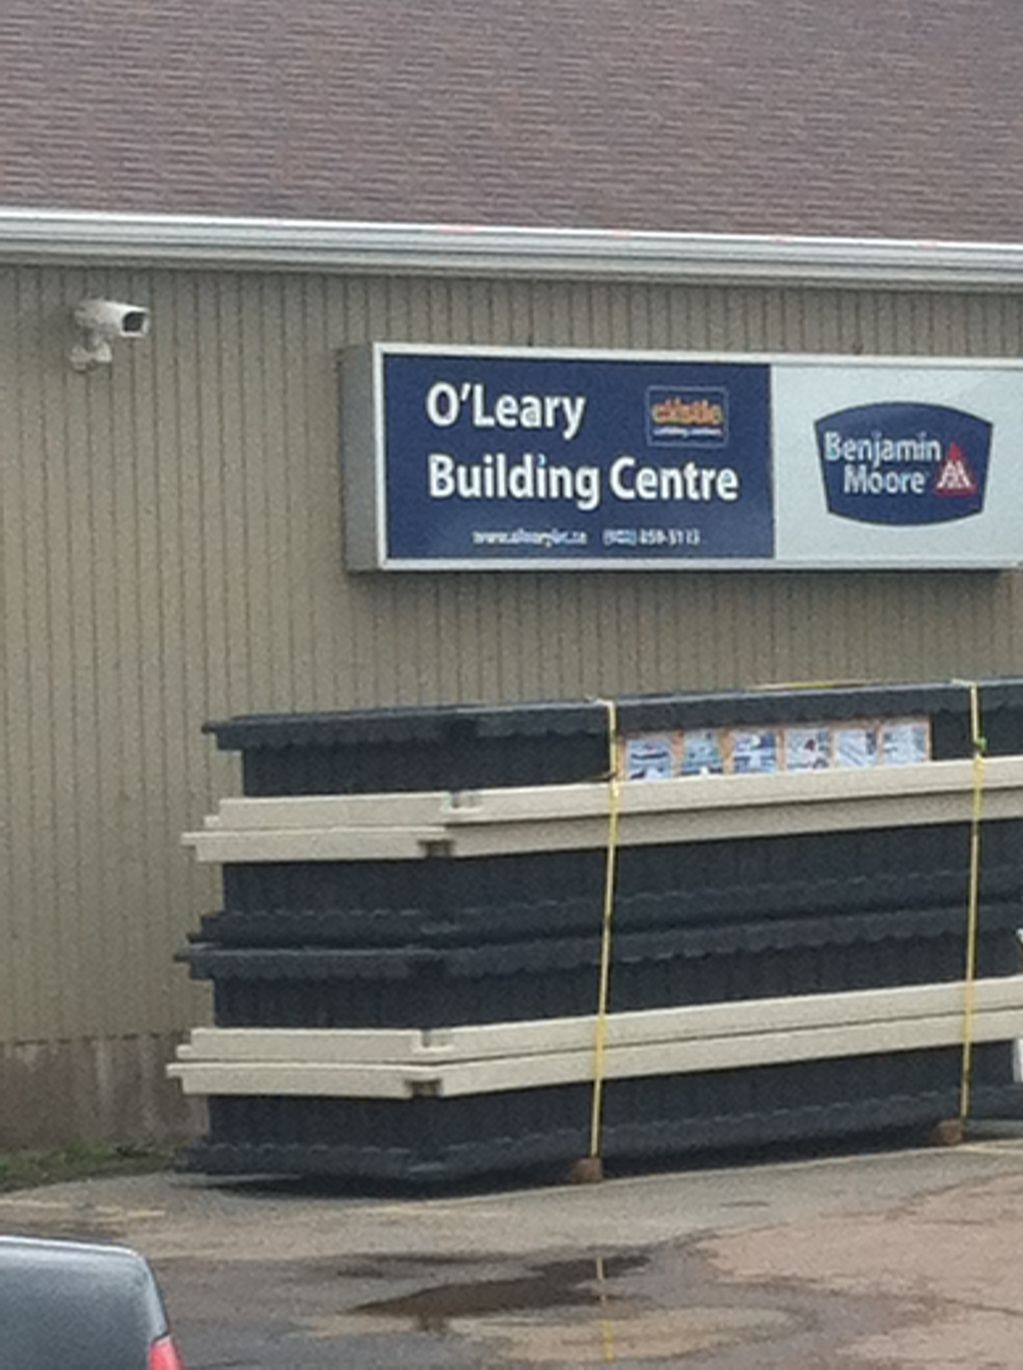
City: charlottetown